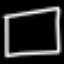
Label: square